Question: I must evaluate vibration of a car. For this trial I used accelerometer. Collected data are depended on the time.
I need to convert the data from time domain to frequency domain by FFT. Unfortunately, I am not familiar with coding and FTT very well, however I found and used the code below.
What is strange for me, that maximum high point has 0Hz. Please, see attached image.
Anyway, is there a way how to do a graph more obvious? For example, cut a series in x-axis and shows only data under 200Hz.

'''
clc
A=xlsread('50_dirt_road.xlsx');
t=A(:,9);
s=A(:,8);
Ts = mean(diff(t)); % Sampling Interval
Fs = 1/Ts; % Sampling Frequency
Fn = Fs/2; % Nyquist Frequency
L = numel(t); % Signal Length
sm = s - mean(s); % Mean-Corrected Signal (Eliminates 0 Hz Offset)
FTs = fft(sm)/L; % Fourier Transform
Fv = linspace(0, 1, fix(L/2)+1)*Fn; % Frequency Vector
Iv = 1:numel(Fv); % Index Vector
[MaxV,idx] = max(abs(FTs(Iv))*2); % Maximum V & Index
Freq = Fv(idx); % Frequency Of Maximum V
figure
plot(Fv, abs(FTs(Iv))*2)
grid
text(Freq, MaxV, sprintf('\leftarrow %.4f G, %.0f Hz', MaxV, Freq), 'HorizontalAlignment','left')
xlabel('Frequency (Hz)')
ylabel('Amplitude')
'''
Could you double check it, please? My variables are defined as follows:
- 's': . In total 3395 measured values.- 't': . Every single value was recorded after 0.001s, in total 3.395s.
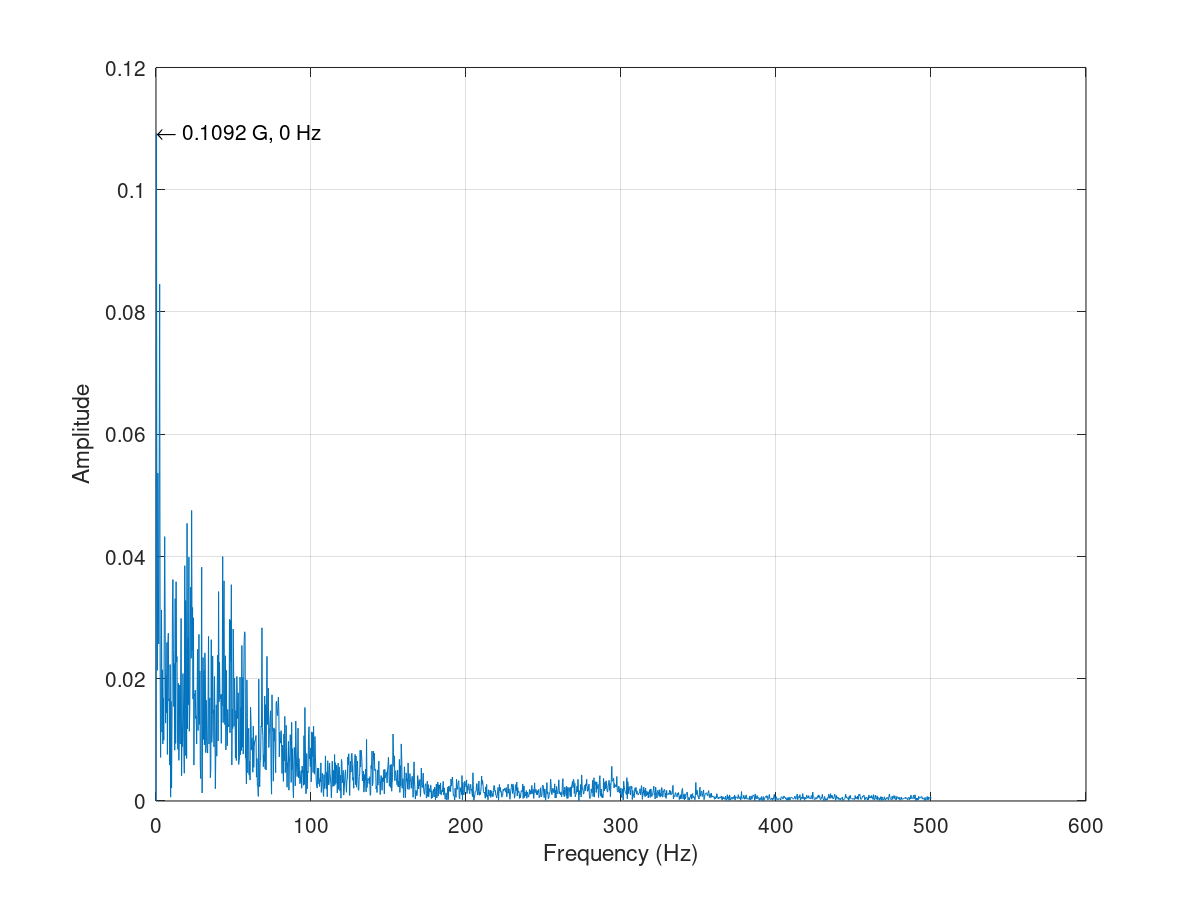
Answer: The maximum high point you are referring to is normal. Without having frequency cut offs, the beginning, (nearest zero), of your fourier transform will always have the most spectral energy because it is resolving sampling rates tending towards zero which as you can imagine would have a ton of representation in the time series. Obviously 0 hz is impossible, so you should choose a lower bound frequency that makes sense in the domain of car vibrations. So I recommend a band pass filter, one that does forward and backward filtering (filt filt) to preserve the original time series and then running the result through this analysis. I would start with a butterworth filter and experiment with othes if desired:
<URL>
EDIT:
I was using t but the signal is in s. Here is the whole thing:
'''
clc
A=xlsread('50_dirt_road.xlsx');
t=A(:,9);
s=A(:,8);
Ts = mean(diff(t)); % Sampling Interval
Fs = 1/Ts; % Sampling Frequency
Fn = Fs/2; % Nyquist Frequency
L = numel(t); % Signal Length
%1st order butterworth filter with a band pass of 1hz to 200hz in radians
%forward and reverse filtered
[b,a] = butter(1, [1/(L/2), 200/(L/2)]);
filtered_s = filtfilt(b,a,s);
sm = filtered_s - mean(filtered_s); % Mean-Corrected Signal (Eliminates 0 Hz Offset)
FTs = fft(sm)/L; % Fourier Transform
Fv = linspace(0, 1, fix(L/2)+1)*Fn; % Frequency Vector
Iv = 1:numel(Fv); % Index Vector
[MaxV,idx] = max(abs(FTs(Iv))*2); % Maximum V & Index
Freq = Fv(idx); % Frequency Of Maximum V
figure
plot(Fv, abs(FTs(Iv))*2)
grid
text(Freq, MaxV, sprintf('\leftarrow %.4f G, %.0f Hz', MaxV, Freq), 'HorizontalAlignment','left')
xlabel('Frequency (Hz)')
ylabel('Amplitude')
'''
LAST EDIT:
Okay, so I think I got you an intro in to the world of filtering when I think all you were looking to do is constrain the axis of your FFT. Same arguments for the band pass filter above, 1hz and 200hz. The above code should work but the following code is probably what you were looking for originally:
'''
clc
A=xlsread('50_dirt_road.xlsx');
t=A(:,9);
s=A(:,8);
Ts = mean(diff(t)); % Sampling Interval
Fs = 1/Ts; % Sampling Frequency
Fn = Fs/2; % Nyquist Frequency
L = numel(t); % Signal Length
sm = s - mean(s); % Mean-Corrected Signal (Eliminates 0 Hz Offset)
FTs = fft(sm)/L; % Fourier Transform
Fv = linspace(0, 1, fix(L/2)+1)*Fn; % Frequency Vector
freqMask = (Fv > 1) & (Fv < 200);
Fv = Fv(freqMask);
FTs = FTs(freqMask);
Iv = 1:numel(Fv); % Index Vector
[MaxV,idx] = max(abs(FTs(Iv))*2); % Maximum V & Index
Freq = Fv(idx); % Frequency Of Maximum V
figure
plot(Fv, abs(FTs(Iv))*2)
grid
text(Freq, MaxV, sprintf('\leftarrow %.4f G, %.0f Hz', MaxV, Freq), 'HorizontalAlignment','left')
xlabel('Frequency (Hz)')
ylabel('Amplitude')
'''